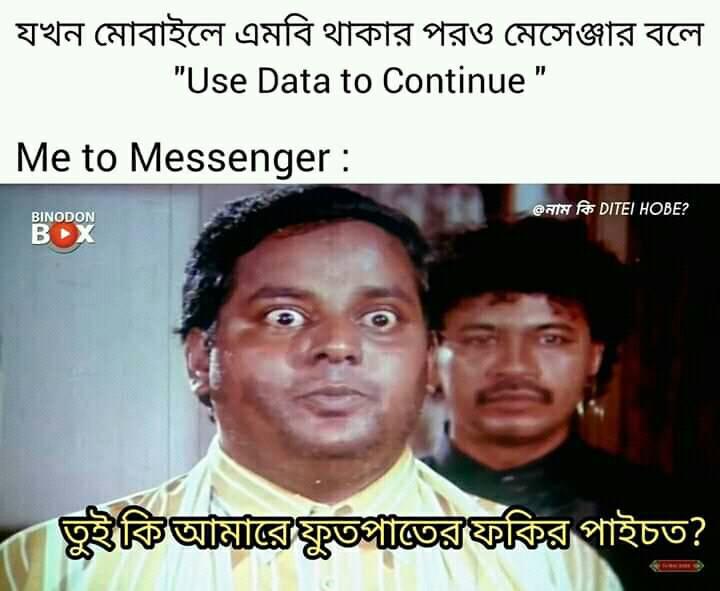
Caption: যখন মোবাইলে এমবি থাকার পরেও মেসেঞ্জার বলে "Use Data to Continue "   Me to Messenger :  তুই কি আমারে ফুতপাতের ফকির পাইচত ? @নাম কি DITEI HOBE?
Label: non-hate